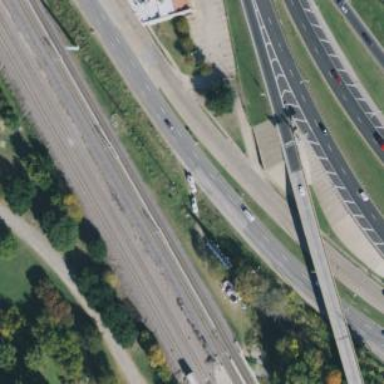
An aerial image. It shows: Primary highway with separate sidewalk.